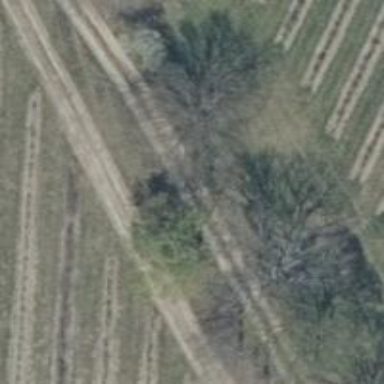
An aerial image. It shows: Row of deciduous broadleaved trees.